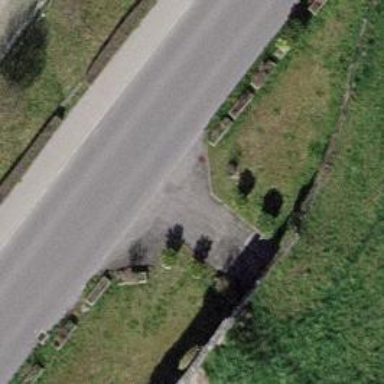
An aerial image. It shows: Fence.